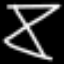
Label: hourglass